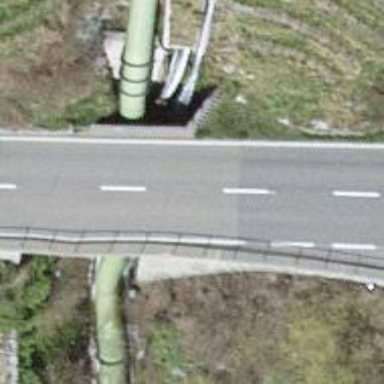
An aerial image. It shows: Water pipeline which is man-made.